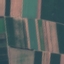
Label: AnnualCrop